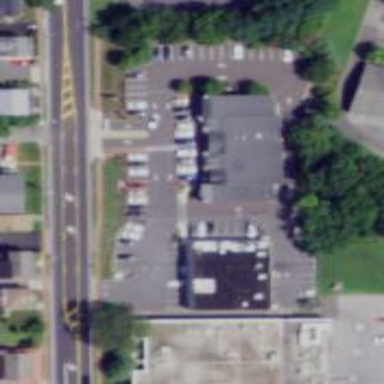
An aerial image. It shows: Retail area.